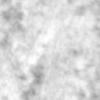
Label: no_change